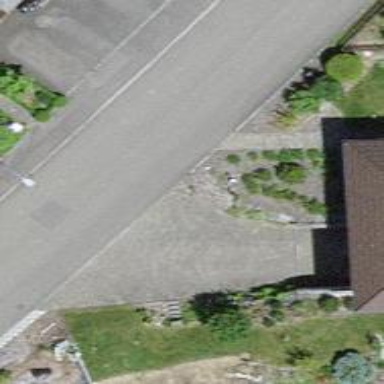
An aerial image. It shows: Asphalt road in residential area.